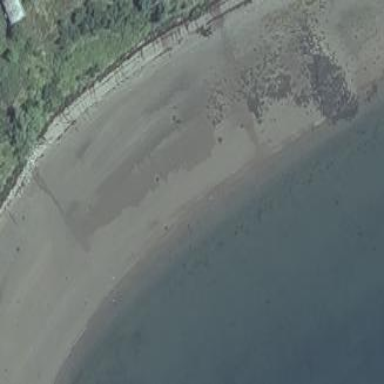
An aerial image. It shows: Beautiful beach with natural surroundings.